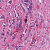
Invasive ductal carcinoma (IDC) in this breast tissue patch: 0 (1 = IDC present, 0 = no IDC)